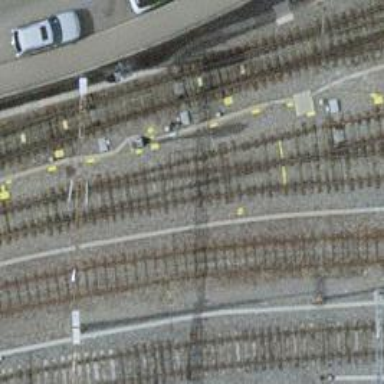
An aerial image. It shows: Yard with single rail track. The railway track is electrified with contact line for service purposes.